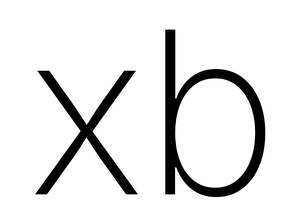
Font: Inter_ExtraLight